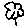
Label: flower